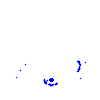
Particle: electron